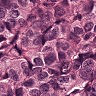
Metastatic tissue present: yes